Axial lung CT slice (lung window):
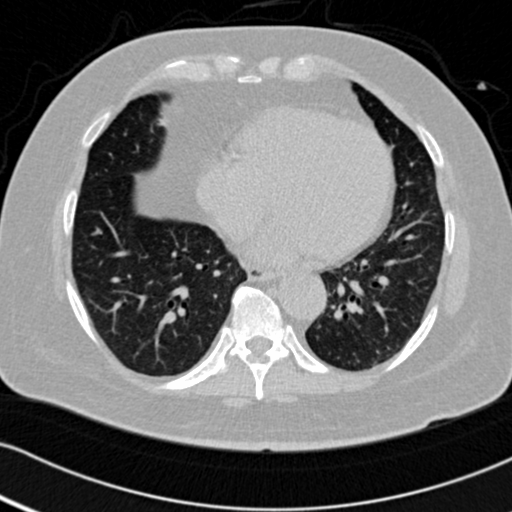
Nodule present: no